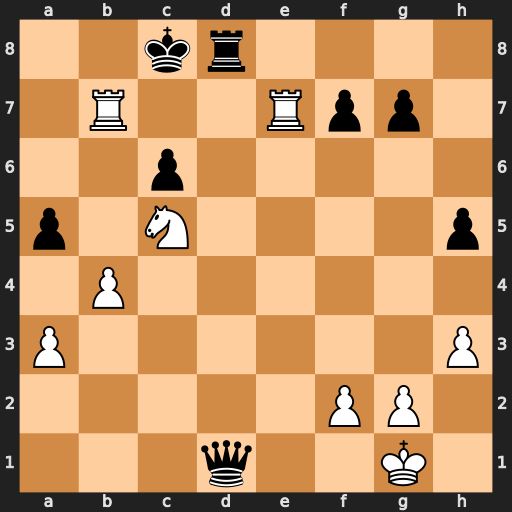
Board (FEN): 2kr4/1R2Rpp1/2p5/p1N4p/1P6/P6P/5PP1/3q2K1
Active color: w
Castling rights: -
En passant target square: -
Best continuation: Kh2 Qd6+ g3 h4 Ne4 hxg3+ fxg3 Qxe7 Rxe7